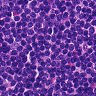
Metastatic tissue present: no